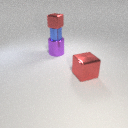
small red metal cube above large purple metal cylinder